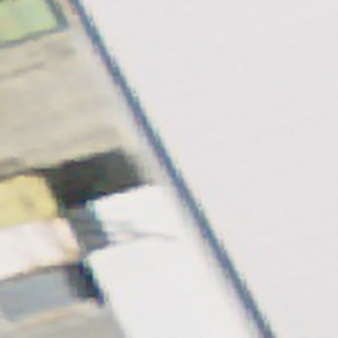
Label: other